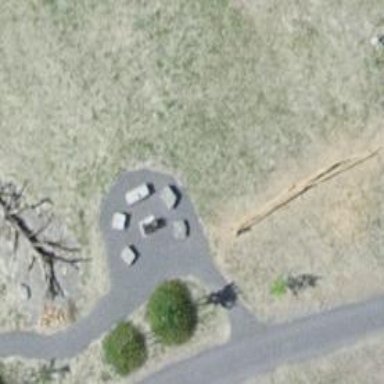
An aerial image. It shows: Barbecue facility.